Interaction volume radius: 5 \u00c5
Interaction volume height: 35 \u00c5
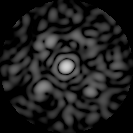
Disorder parameter: 0.6779